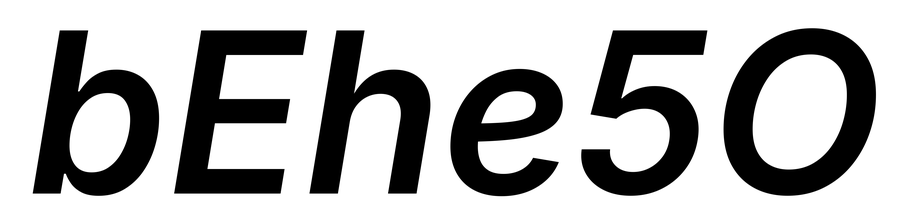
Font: Inter-Italic_SemiBold_Italic